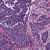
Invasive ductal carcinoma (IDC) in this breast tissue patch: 0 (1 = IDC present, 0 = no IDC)